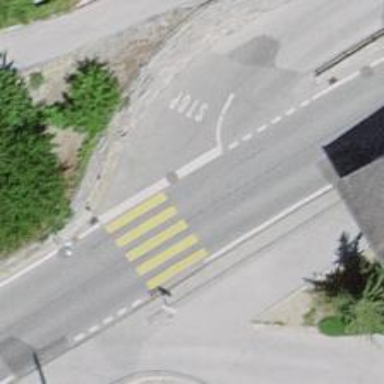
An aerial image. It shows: Marked zebra crossing on the road.